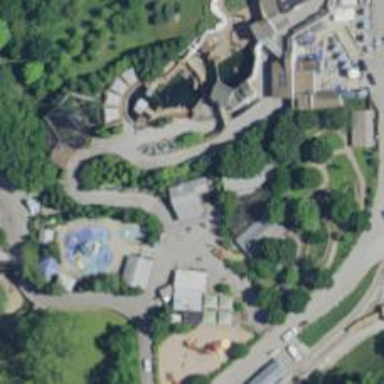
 which is popular attraction for tourists."